Aerial crown-view tile of a tropical tree (Barro Colorado Island, Panama), acquired 20241112:
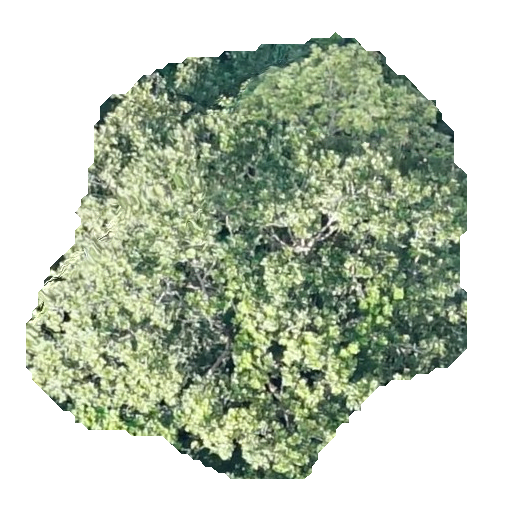
Species: Anacardium excelsum
GBIF accepted scientific name: Anacardium excelsum
Crown area: 222.492 m²